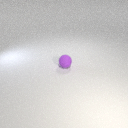
small purple rubber sphere